Question: I am trying to populate my table view but my delegate method is not being called.
I've binded my table view to my controller.

I have implemented the protocols, and the delegate methods, as shown below.
'''
class TrendsViewController: UIViewController, UITableViewDelegate, UITableViewDataSource {
@IBOutlet var listingTable: UITableView!
var items: [String] = ["We", "Heart", "Swift"]
override func viewDidLoad() {
super.viewDidLoad()
listingTable.registerClass(UITableViewCell.self, forCellReuseIdentifier: "cell")
}
func tableView(tableView: UITableView, numberOfRowsInSection section: Int) -> Int {
println("Counting")
return self.items.count
}
func tableView(tableView: UITableView, cellForRowAtIndexPath indexPath: NSIndexPath) -> UITableViewCell {
println("Setting a cell")
var cell = self.listingTable.dequeueReusableCellWithIdentifier("cell") as UITableViewCell
cell.textLabel.text = self.items[indexPath.row]
return cell
}
'''
When i render the view, i get the following output.
'''
Counting
Counting
'''
Meaning that the counting is working at least, but why is the cell constructor not being called? What am i missing?
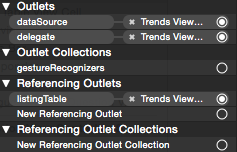
Answer: When the height or width of 'UITableView' is 0, it never calls 'tableView(_:cellForRowAtIndexPath:)' delegate method.
You should have been warned by Interface Builder like this:

Click on it, and fix the problems.